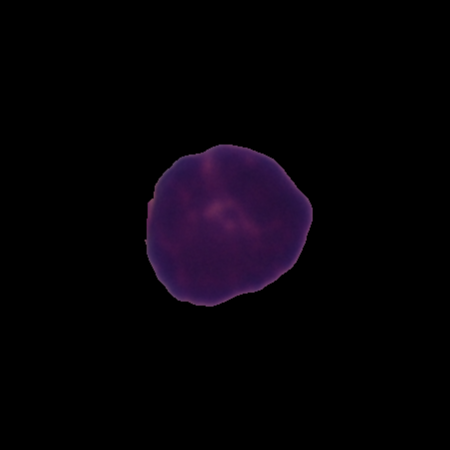
Label: healthy